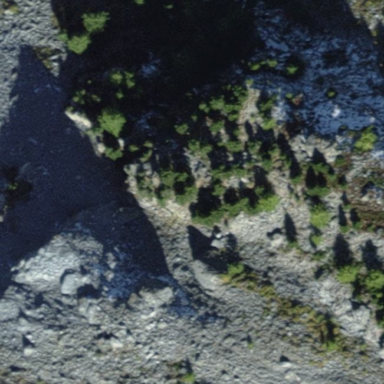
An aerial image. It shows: Landscape dominated by bare rock.